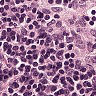
Metastatic tissue present: no